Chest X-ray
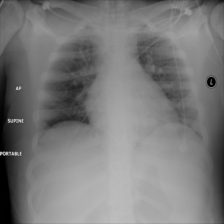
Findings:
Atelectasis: negative
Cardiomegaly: negative
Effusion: negative
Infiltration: negative
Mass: negative
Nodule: negative
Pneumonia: negative
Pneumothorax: negative
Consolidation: negative
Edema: negative
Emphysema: negative
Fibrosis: negative
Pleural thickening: negative
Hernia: negative